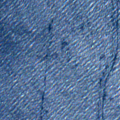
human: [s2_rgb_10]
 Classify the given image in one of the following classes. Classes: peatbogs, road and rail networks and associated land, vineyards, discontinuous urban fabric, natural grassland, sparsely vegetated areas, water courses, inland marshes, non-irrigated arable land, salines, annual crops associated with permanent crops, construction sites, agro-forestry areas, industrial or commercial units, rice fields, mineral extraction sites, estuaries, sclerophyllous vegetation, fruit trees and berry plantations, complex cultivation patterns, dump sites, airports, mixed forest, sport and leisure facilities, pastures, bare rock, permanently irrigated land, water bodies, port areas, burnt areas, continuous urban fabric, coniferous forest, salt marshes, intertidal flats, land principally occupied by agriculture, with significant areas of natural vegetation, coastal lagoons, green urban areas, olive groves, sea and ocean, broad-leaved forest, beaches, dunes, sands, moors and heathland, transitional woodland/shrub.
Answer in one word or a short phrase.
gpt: sea and ocean